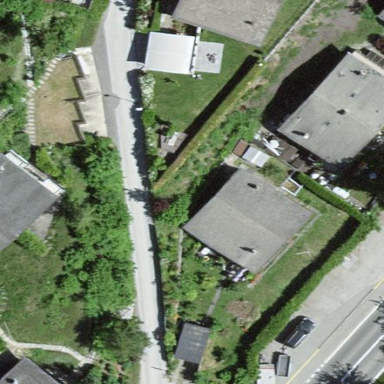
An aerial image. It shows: Simple house.